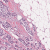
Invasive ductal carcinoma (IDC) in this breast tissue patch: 1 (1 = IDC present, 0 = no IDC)